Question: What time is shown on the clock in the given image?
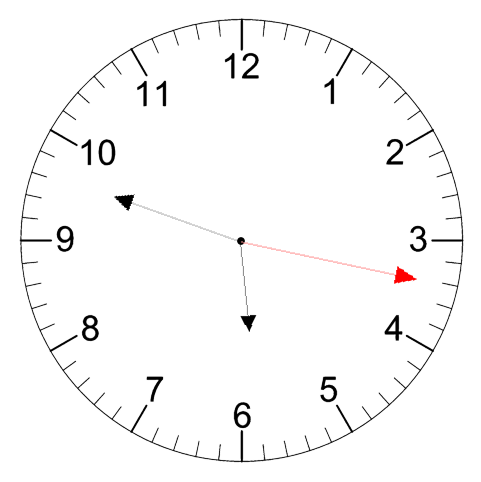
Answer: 05:48:17